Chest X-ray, PA view. Patient: 64 years old, sex M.
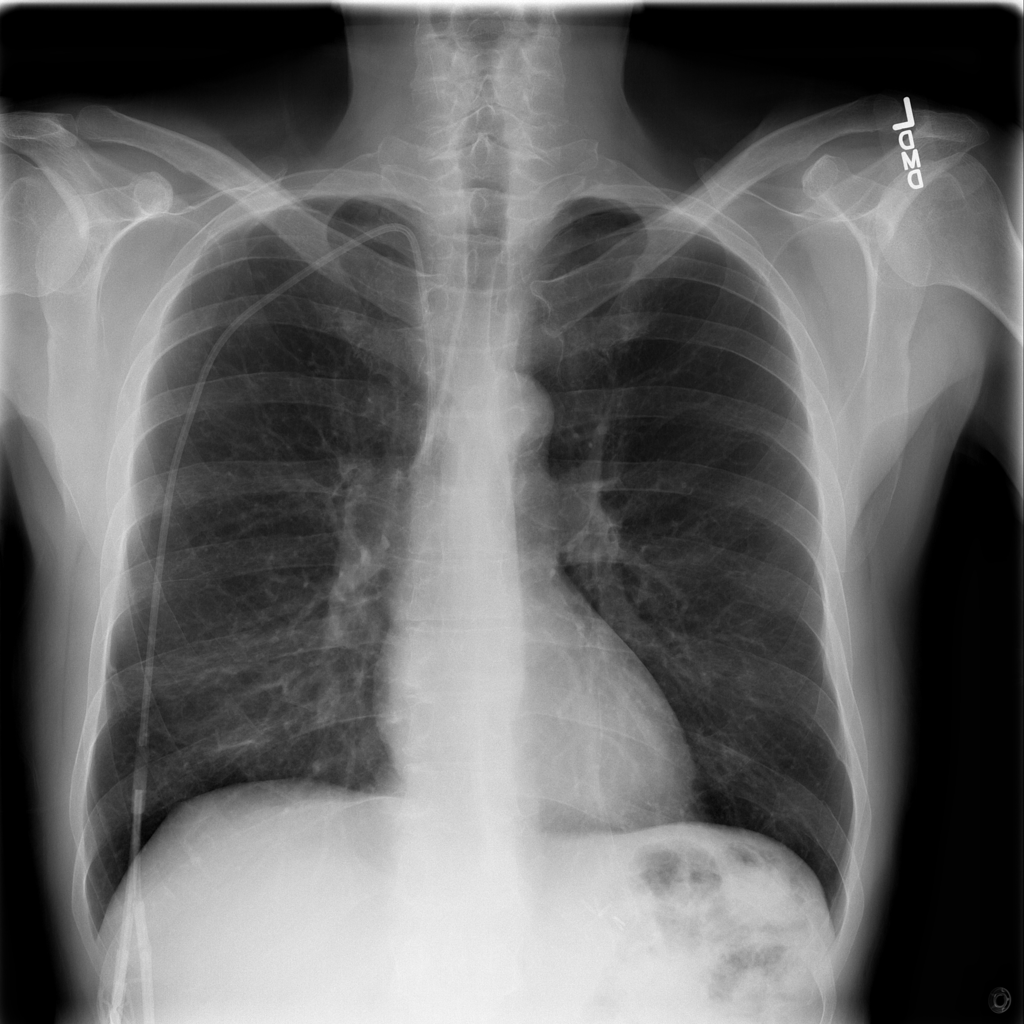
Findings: No Finding